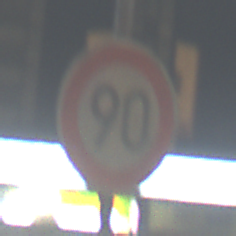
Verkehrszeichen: Geschwindigkeit90
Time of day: Night
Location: Outdoor (Urban)
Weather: Clear
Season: NotSpecified
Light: Artificial